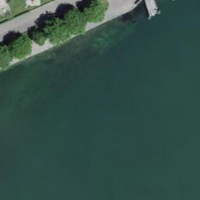
EUNIS habitat code: 14
Species observed at this site:
Mergus merganser